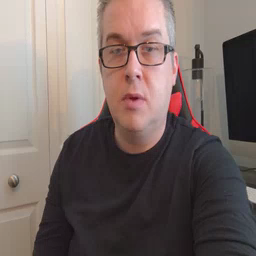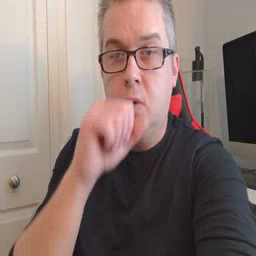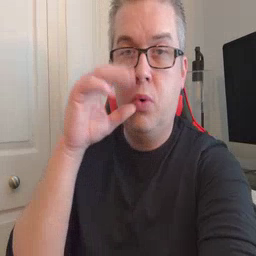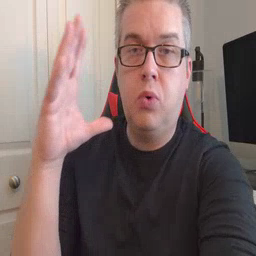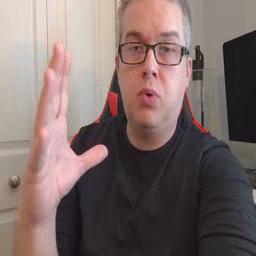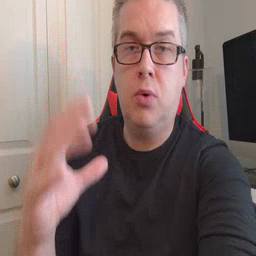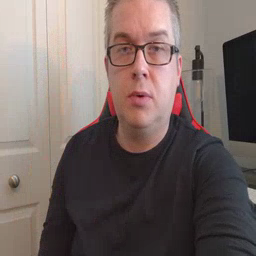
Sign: balloon